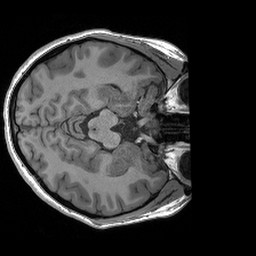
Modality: T1w
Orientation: axial
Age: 20
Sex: female
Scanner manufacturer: siemens
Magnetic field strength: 3 T
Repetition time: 2.4 s
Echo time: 0.00191 s